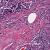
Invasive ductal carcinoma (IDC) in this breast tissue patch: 0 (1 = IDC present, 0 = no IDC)